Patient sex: F
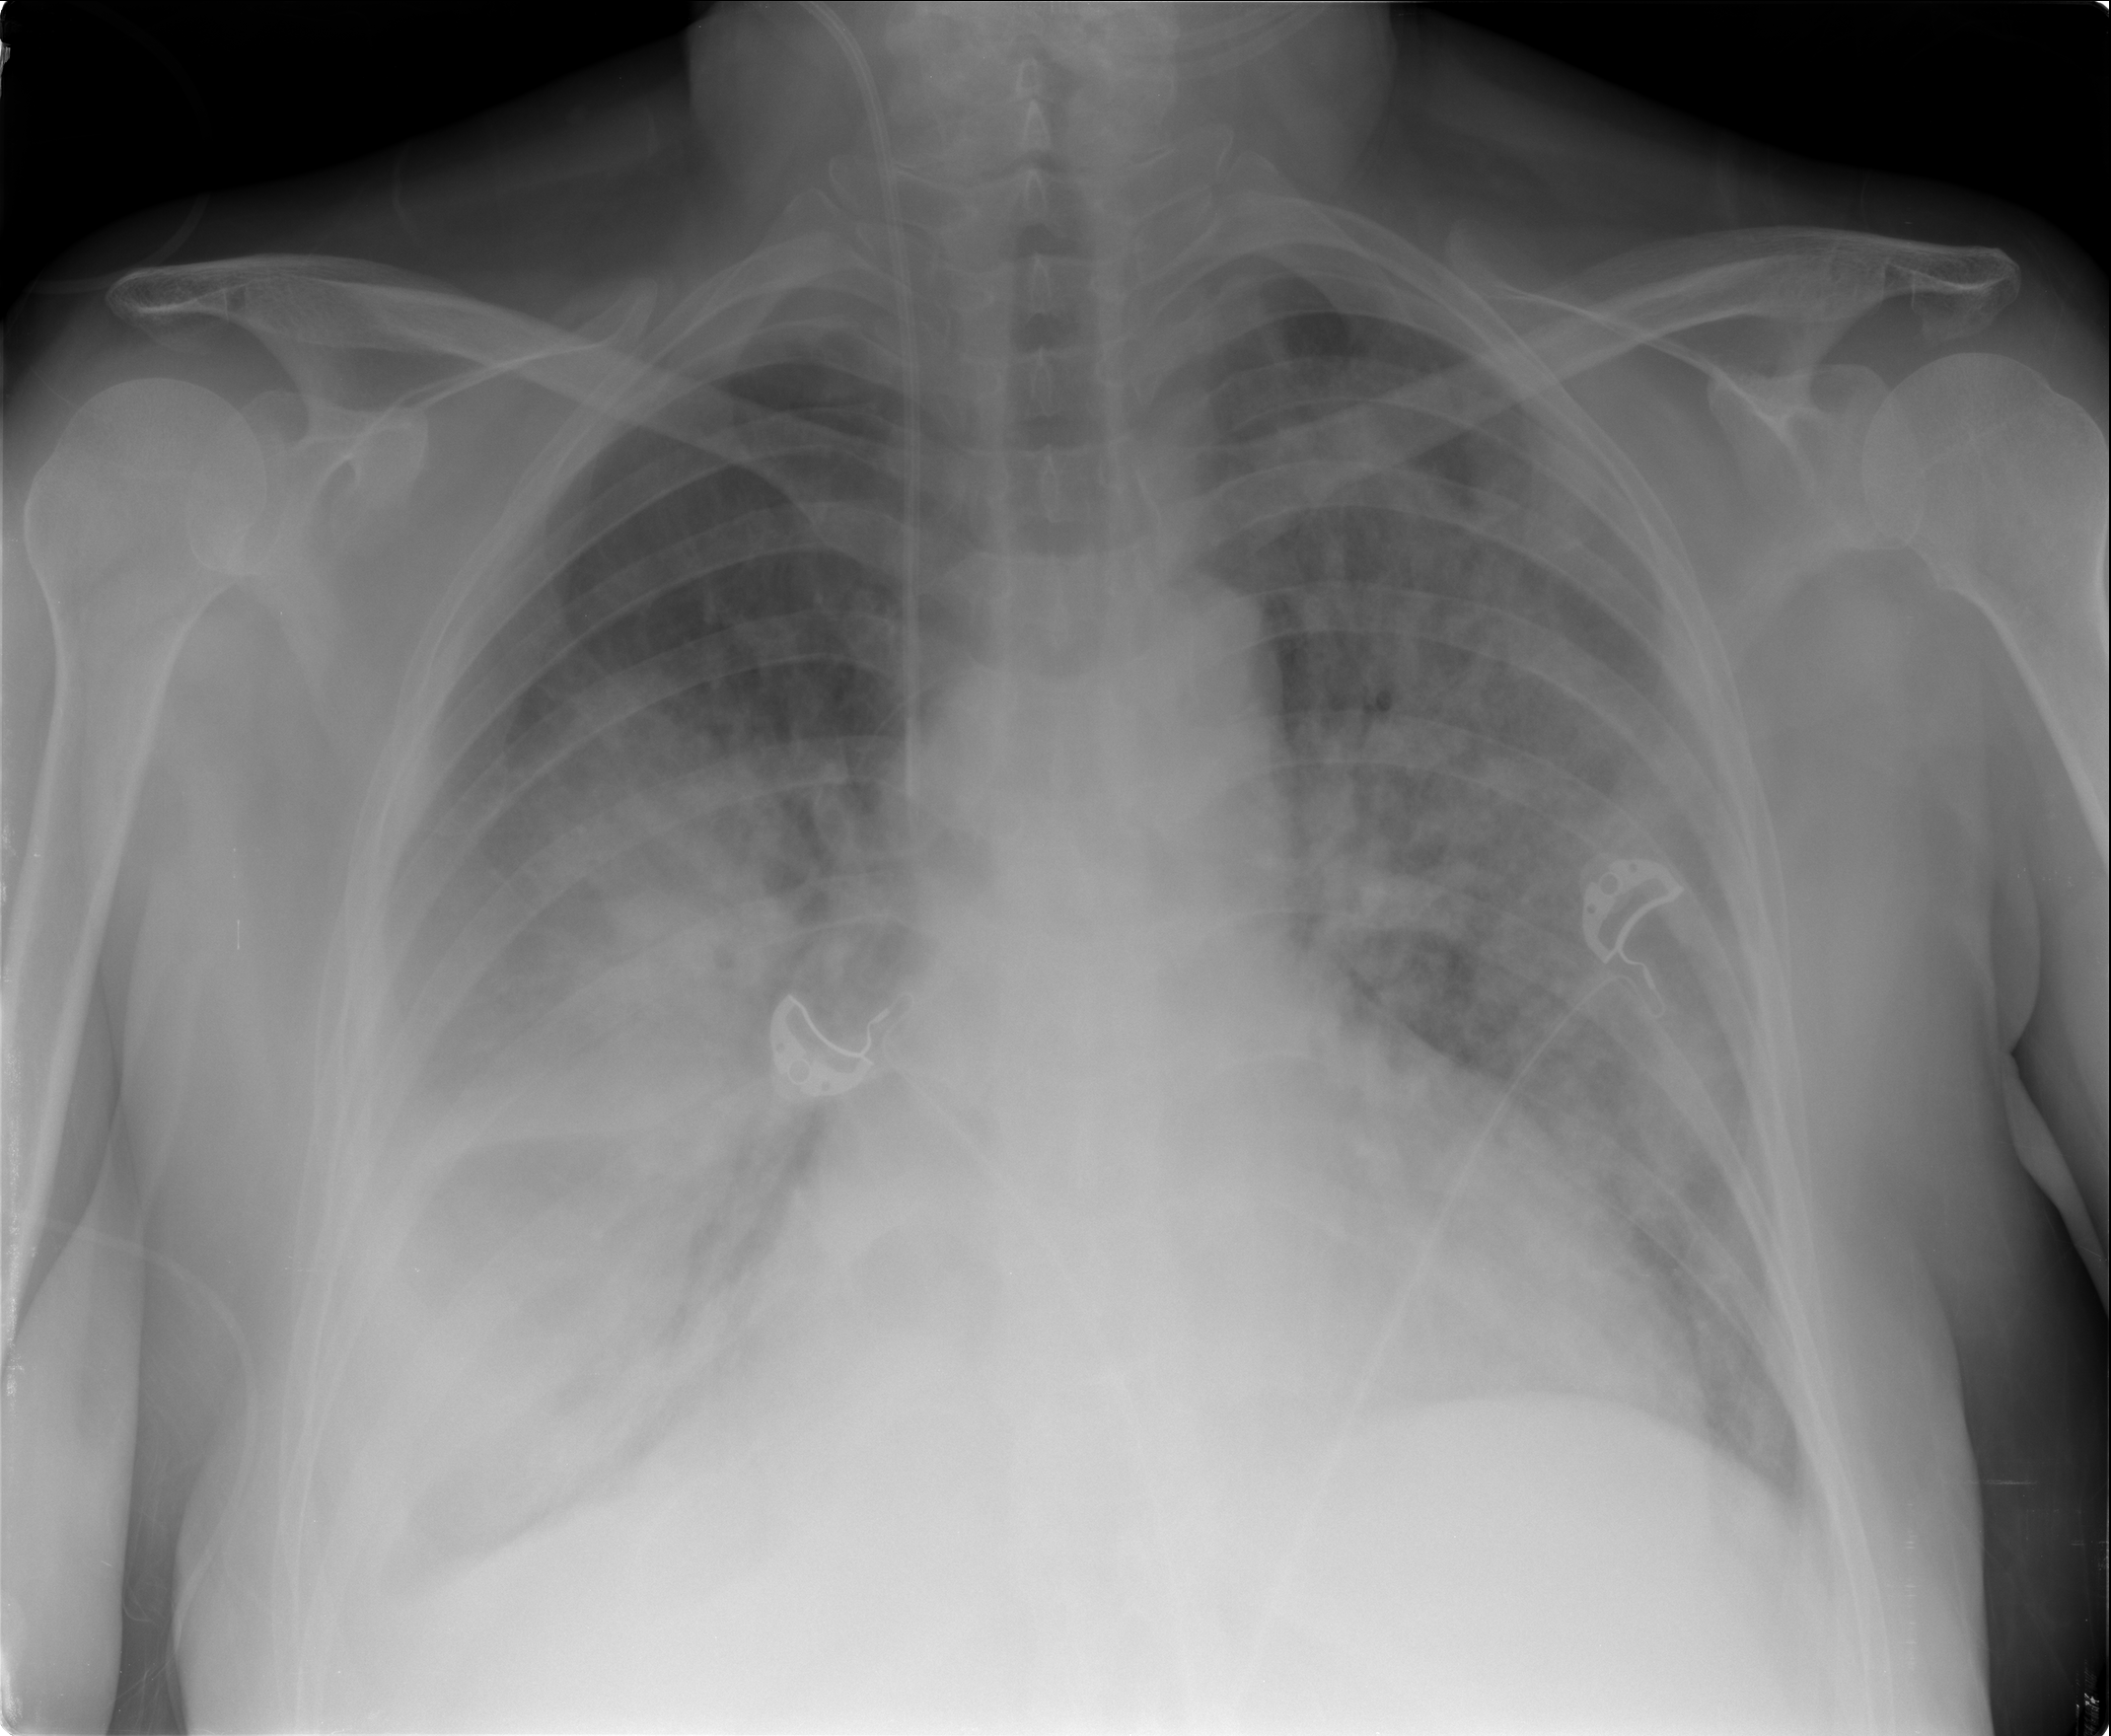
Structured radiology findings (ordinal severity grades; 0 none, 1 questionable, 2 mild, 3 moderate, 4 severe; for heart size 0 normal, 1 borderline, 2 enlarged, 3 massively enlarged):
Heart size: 2
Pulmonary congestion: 2
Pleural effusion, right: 3
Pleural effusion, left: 0
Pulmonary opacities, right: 3
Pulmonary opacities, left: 3
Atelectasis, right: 3
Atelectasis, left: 2